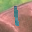
Label: 1